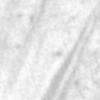
Label: change